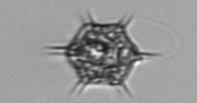
Label: Dictyocha